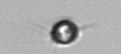
Label: Acanthoica_quattrospina